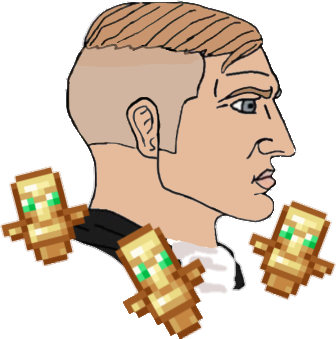
Label: 4_Yes_Chad